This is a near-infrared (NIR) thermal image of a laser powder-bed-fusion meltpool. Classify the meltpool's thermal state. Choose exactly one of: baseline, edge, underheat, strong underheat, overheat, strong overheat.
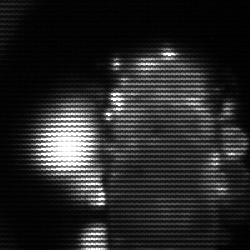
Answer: strong underheat